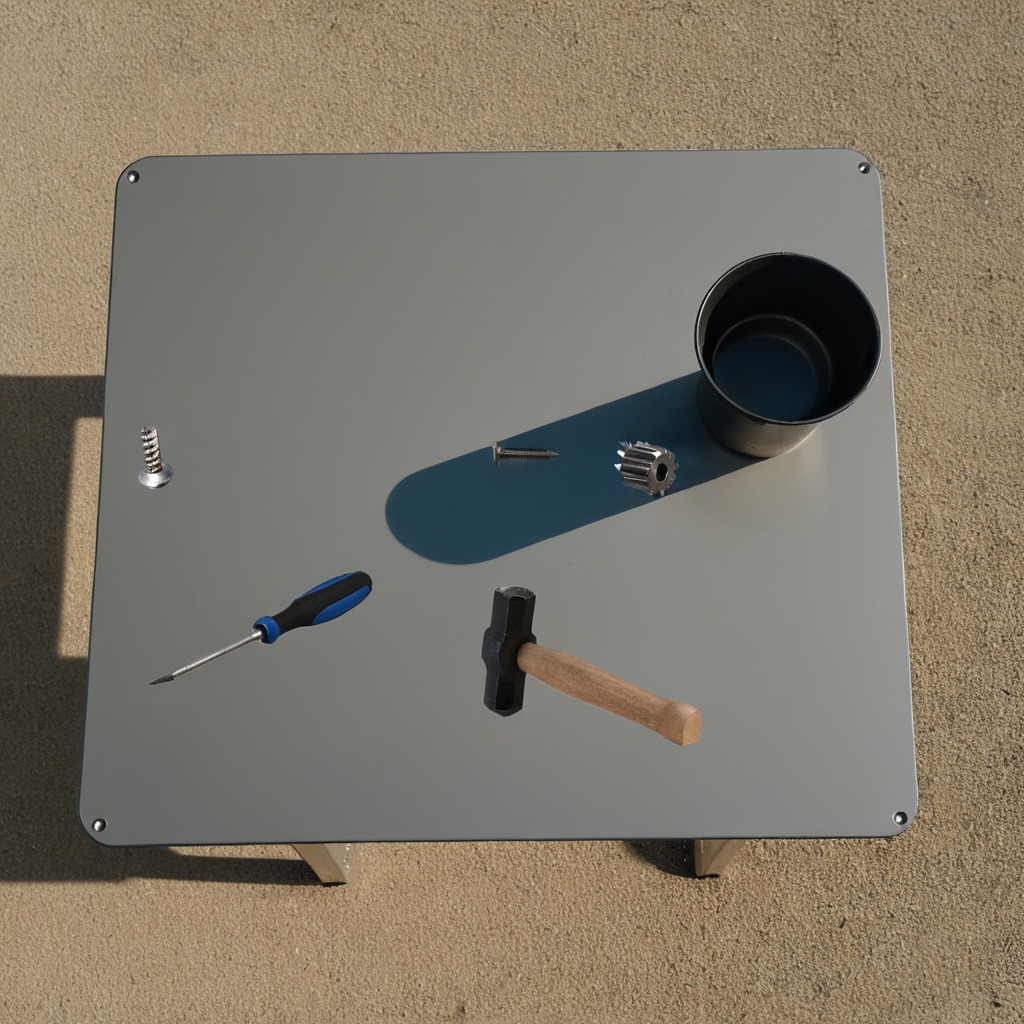
A steel gear with teeth, a hammer, an iron nail, a metal machine screw, and a screwdriver are lying on the table.